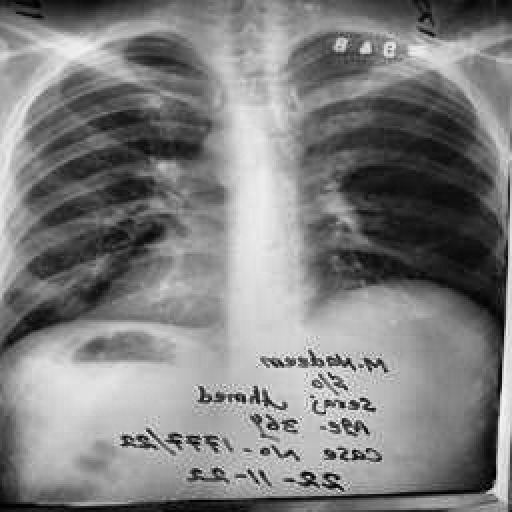
Finding: TUBERCULOSIS